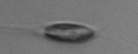
Label: Chrysochromulina